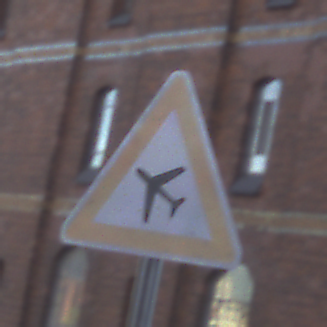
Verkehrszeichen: FlugbetriebRechts
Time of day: SunriseSunset
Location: Outdoor (Urban)
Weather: Clear
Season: NotSpecified
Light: Natural